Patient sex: M
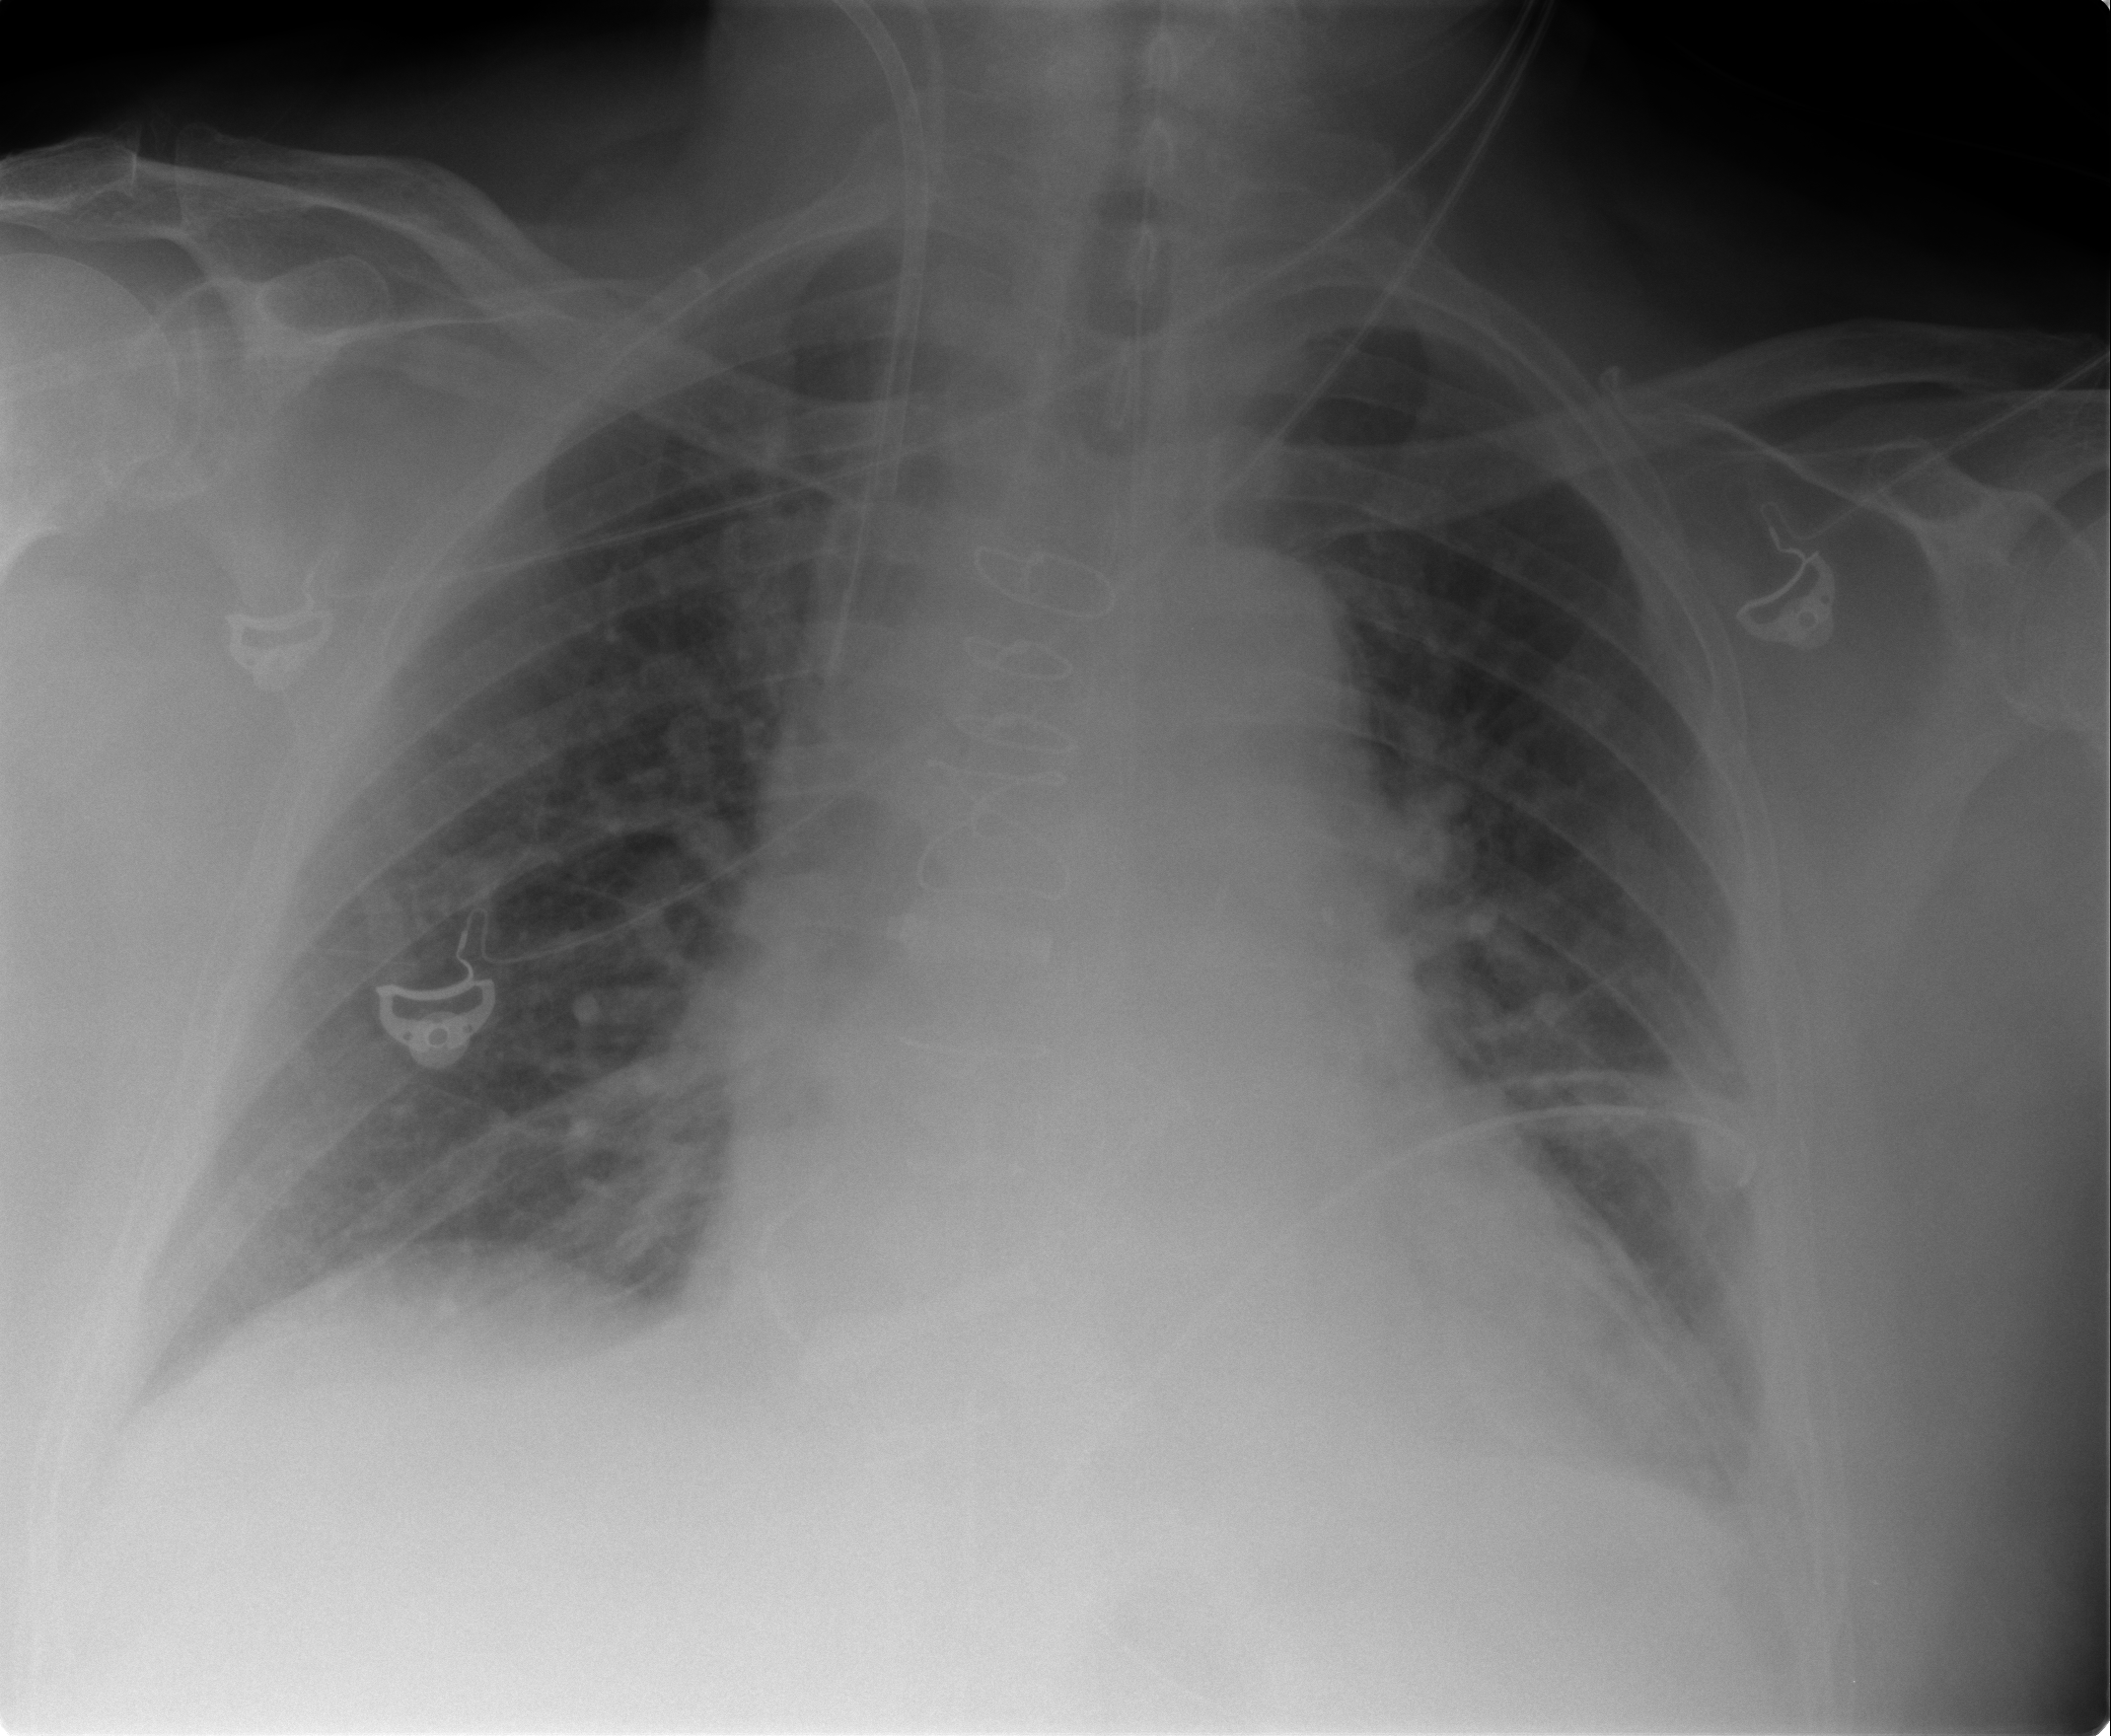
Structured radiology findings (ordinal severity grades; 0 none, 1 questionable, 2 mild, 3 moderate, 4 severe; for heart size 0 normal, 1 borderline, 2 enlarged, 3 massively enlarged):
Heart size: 2
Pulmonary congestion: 2
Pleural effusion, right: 0
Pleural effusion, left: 1
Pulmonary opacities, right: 0
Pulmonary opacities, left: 0
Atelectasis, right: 2
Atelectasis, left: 2